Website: home-depot
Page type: delivery-shipping
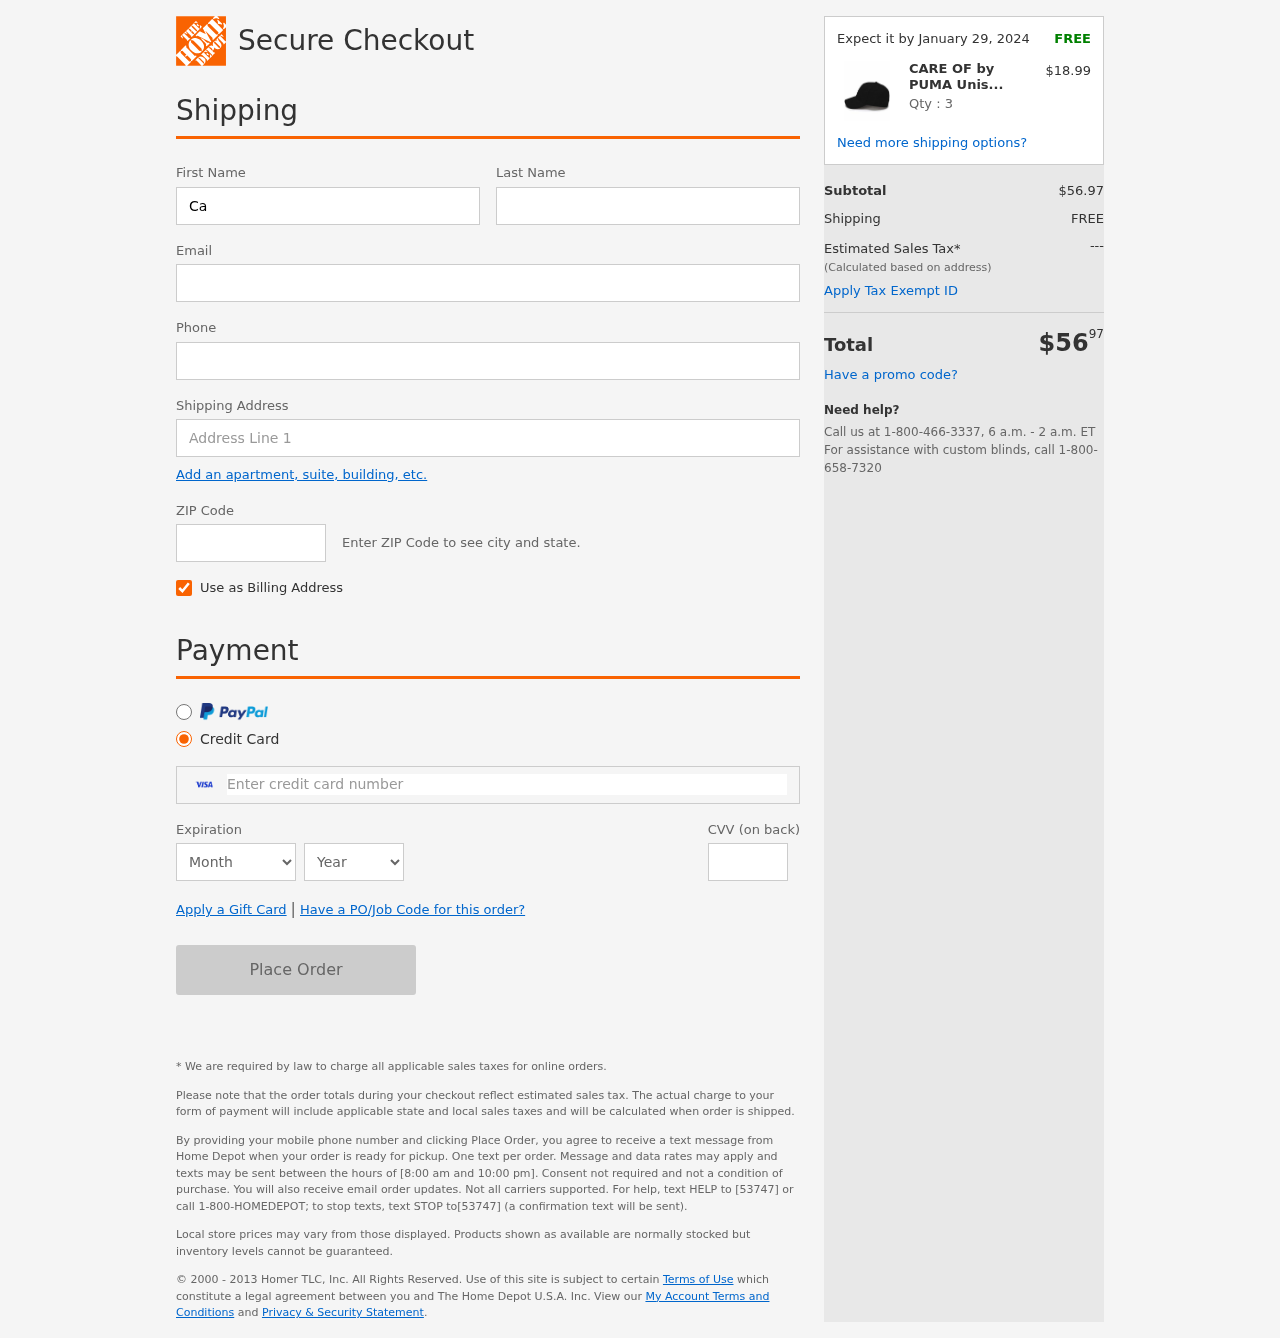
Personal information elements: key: PII_CARD_CVV
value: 211
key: PII_CARD_EXPIRY_MONTH
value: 04
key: PII_CARD_EXPIRY_YEAR
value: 30
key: PII_CARD_NUMBER
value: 4377 8418 6431 1307
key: PII_EMAIL
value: cbailey@yahoo.com
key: PII_FIRSTNAME
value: Caitlin
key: PII_LASTNAME
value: Bailey
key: PII_PHONE
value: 9993675757
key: PII_POSTCODE
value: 16055
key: PII_STREET
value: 0785 Richard Harbors Suite 172
Product elements: key: PRODUCT1_NAME
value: CARE OF by PUMA Unisex Stretch Fit Sports Cap, Black, S/M
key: PRODUCT1_PRICE
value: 18.99
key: PRODUCT1_QUANTITY
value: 3
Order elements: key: ORDER_DELIVERY_DATE
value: Expect it by January 29, 2024
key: ORDER_SUBTOTAL
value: $56.97
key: ORDER_SHIPPING_COST
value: FREE
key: ORDER_TOTAL
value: $5697